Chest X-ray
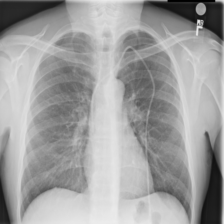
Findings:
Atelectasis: negative
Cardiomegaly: negative
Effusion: positive
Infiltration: negative
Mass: negative
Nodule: negative
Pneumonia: negative
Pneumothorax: negative
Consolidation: negative
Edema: negative
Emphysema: negative
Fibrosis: negative
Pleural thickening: negative
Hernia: negative